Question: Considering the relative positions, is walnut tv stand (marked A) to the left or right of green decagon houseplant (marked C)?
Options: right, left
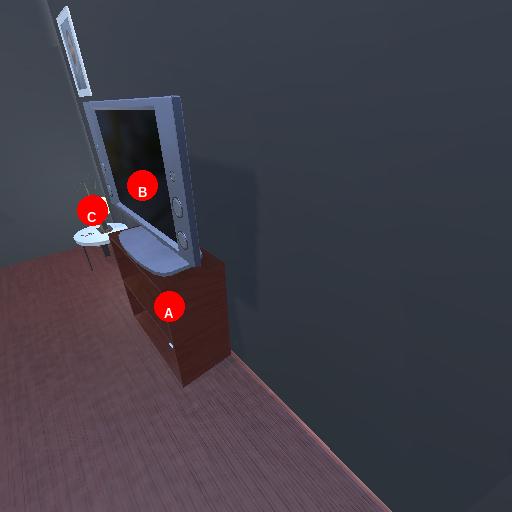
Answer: right